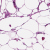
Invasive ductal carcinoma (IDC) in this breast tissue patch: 0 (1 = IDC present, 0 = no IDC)